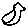
Label: bird